Question: I had something like this
'''
<button id="search-submit-button" type="submit" name="search-submit-form" class="btn">
<i class="fas fa-search"></i>
</button>
'''
Here I have imported the glyphicons in my project:

Please, guide me how I can get to use this icon at that button?
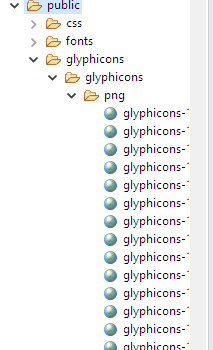
Answer: i solved this few days ago
you have to link them as images
like this
and try to add some css to it so that it feets as a icon
make sue you get the real icons. .svg, .png or .jpg